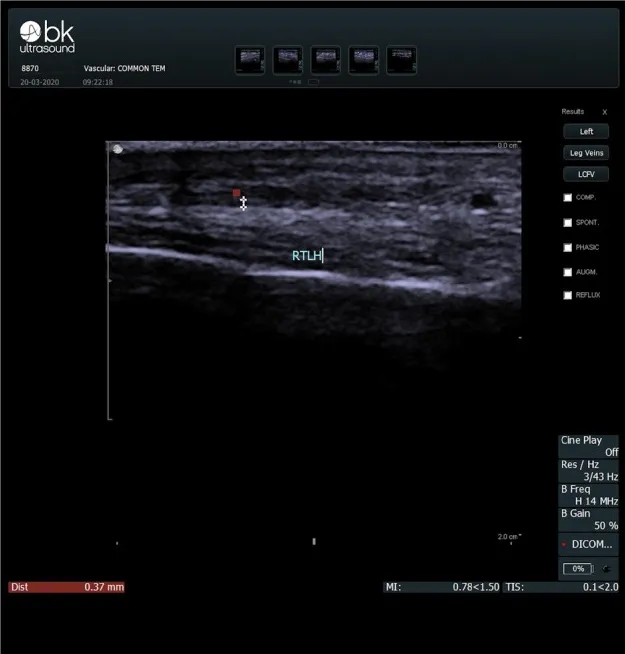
Right temporal artery.
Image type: radiology (ultrasound)